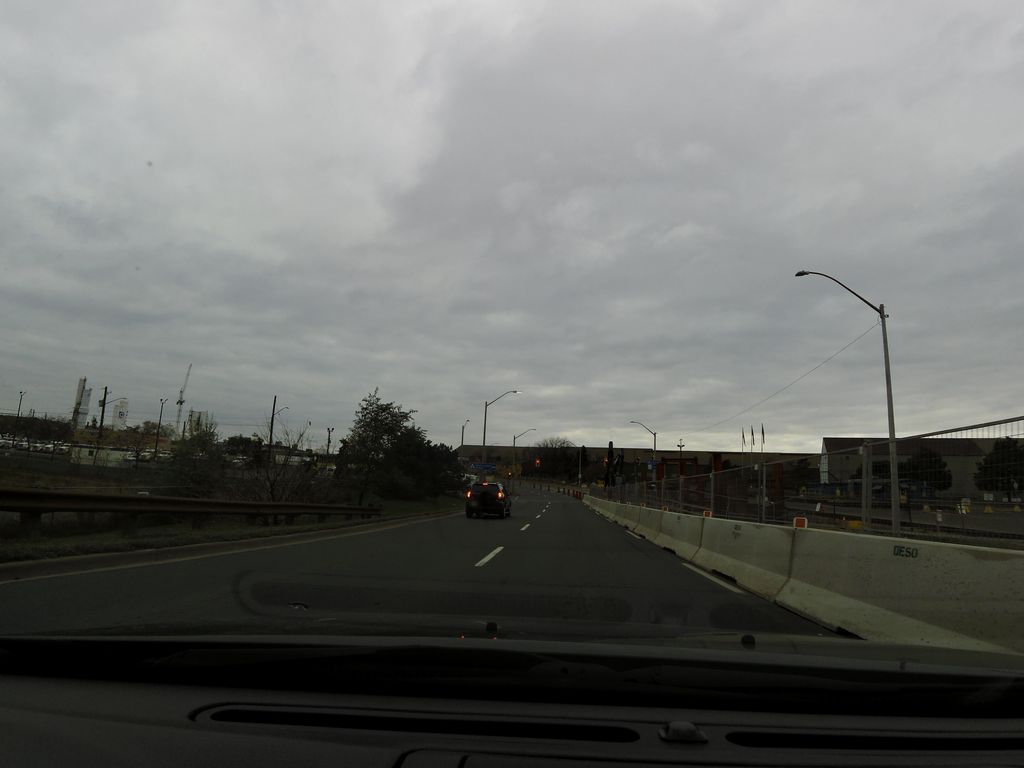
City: hamilton